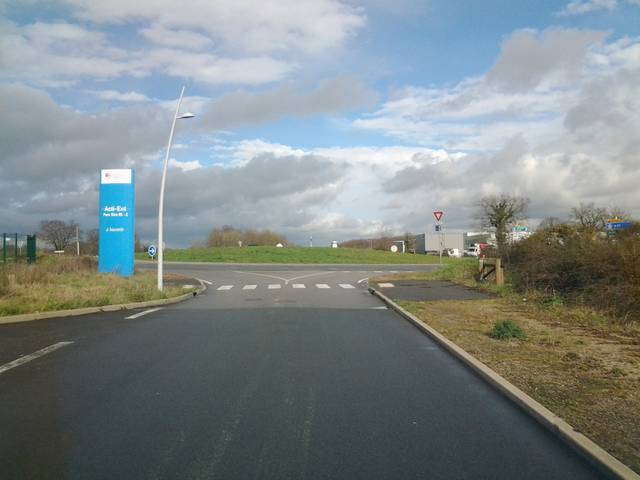
Region: France
Coordinates: 46.668, -1.345